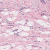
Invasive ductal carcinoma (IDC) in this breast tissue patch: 0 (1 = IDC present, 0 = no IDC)